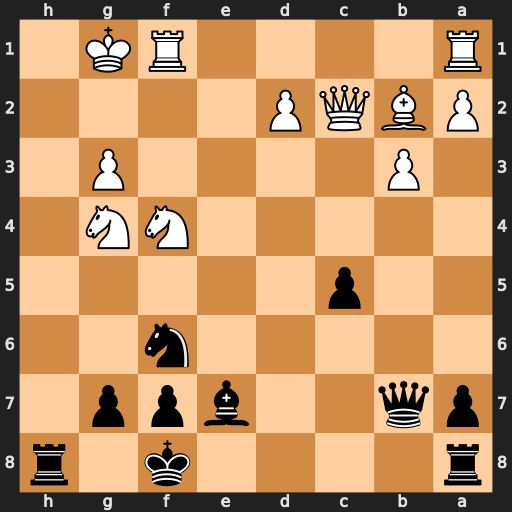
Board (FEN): r4k1r/pq2bpp1/5n2/2p5/5NN1/1P4P1/PBQP4/R4RK1
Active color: b
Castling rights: -
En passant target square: -
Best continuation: Rh1+ Kf2 Nxg4+